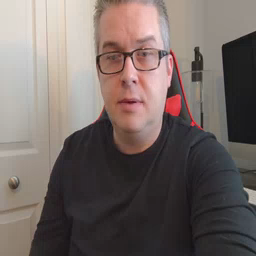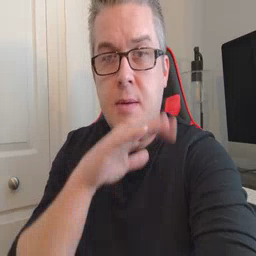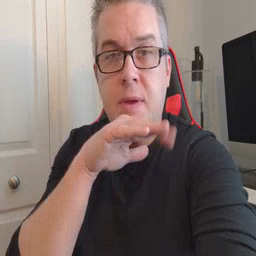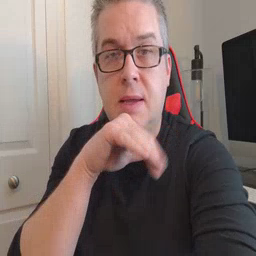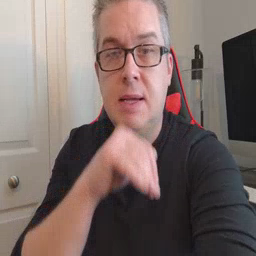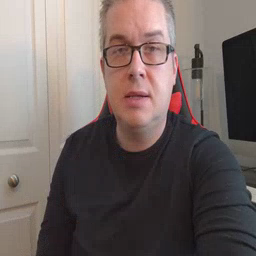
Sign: pig